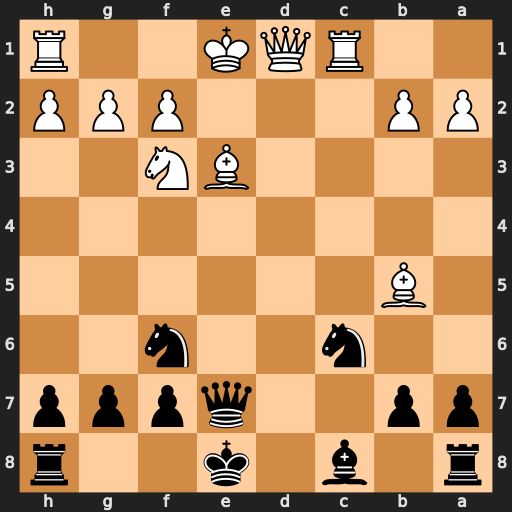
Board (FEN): r1b1k2r/pp2qppp/2n2n2/1B6/8/4BN2/PP3PPP/2RQK2R
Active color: b
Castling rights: Kkq
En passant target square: -
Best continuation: Qb4+ Qd2 Qxb5